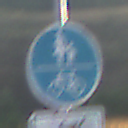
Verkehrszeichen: GemeinsamerGehUndRadweg
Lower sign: EinspurigeFahrzeugeFrei4
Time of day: SunriseSunset
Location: Outdoor (Nature)
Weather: Clear
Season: NotSpecified
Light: Natural